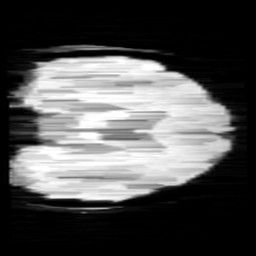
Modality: minIP
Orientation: coronal
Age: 10
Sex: female
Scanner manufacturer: siemens
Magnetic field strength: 3 T
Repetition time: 0.027 s
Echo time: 0.02 s